Field crop: tomato
Growth stage: 1
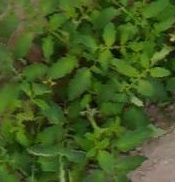
Species: tomato